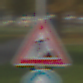
Verkehrszeichen: Arbeitsstelle
Zusatzzeichen unten: VorgeschriebeneFahrtrichtungGeradeaus
Umgebung: Outdoor, Special
Tageszeit: SunriseSunset
Wetter: Clear
Licht: Natural
Jahreszeit: NotSpecified
Kontrast: MediumContrast